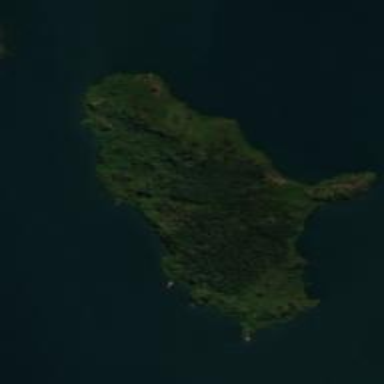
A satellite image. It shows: Image showing island.